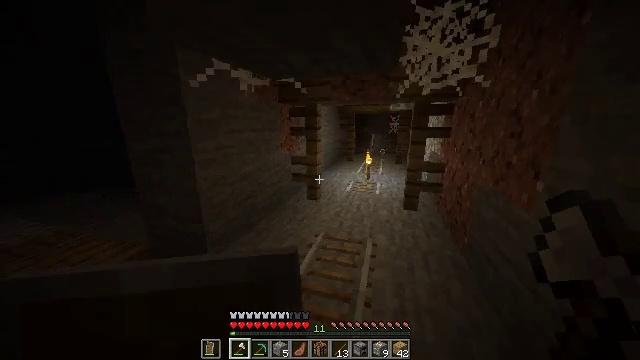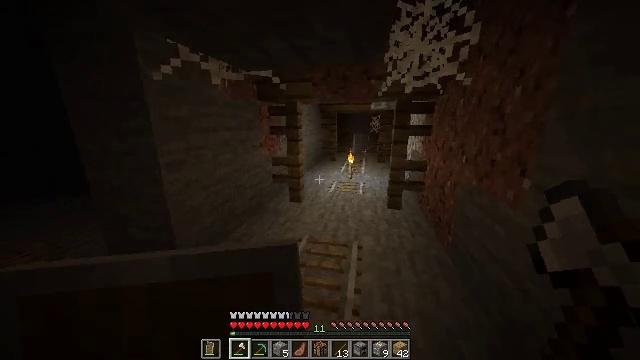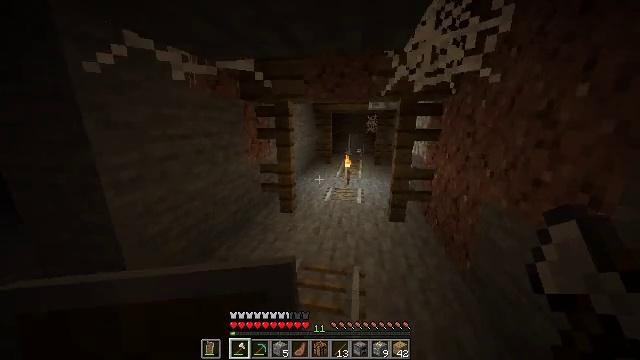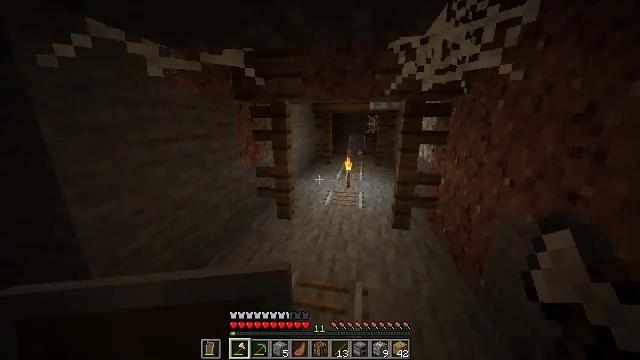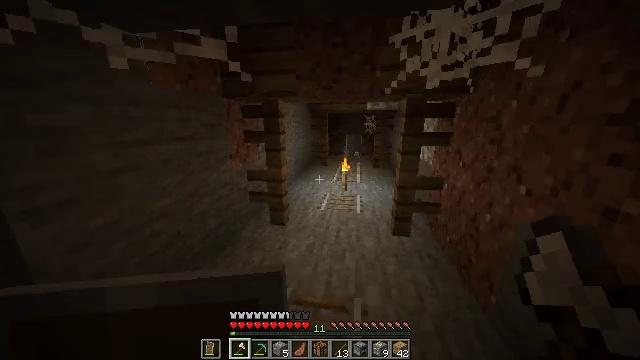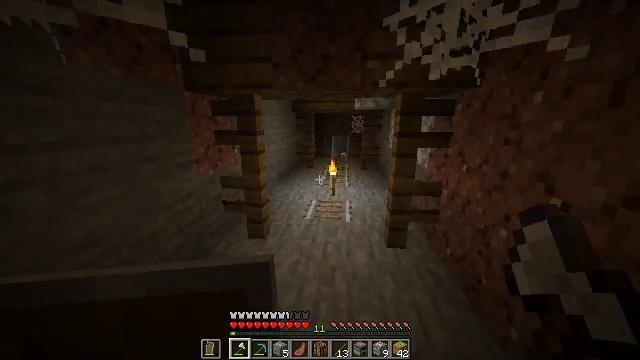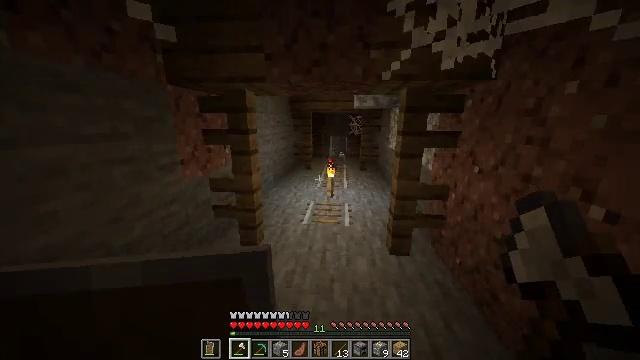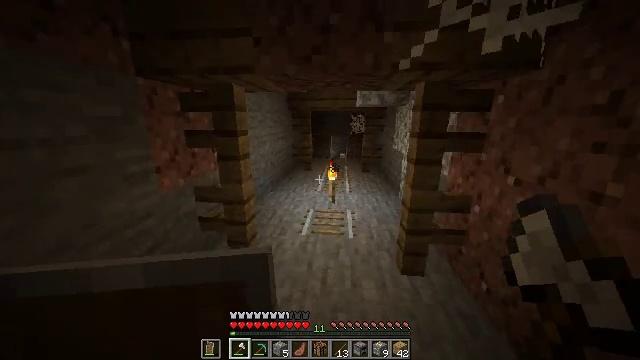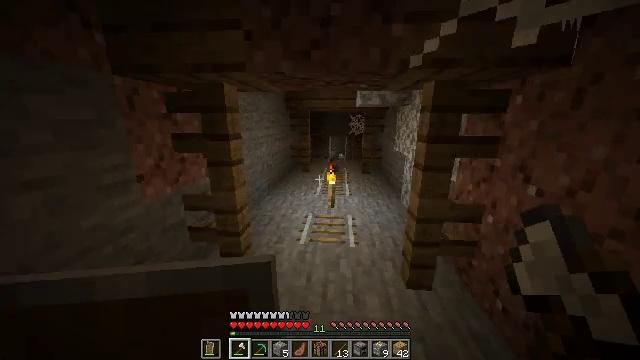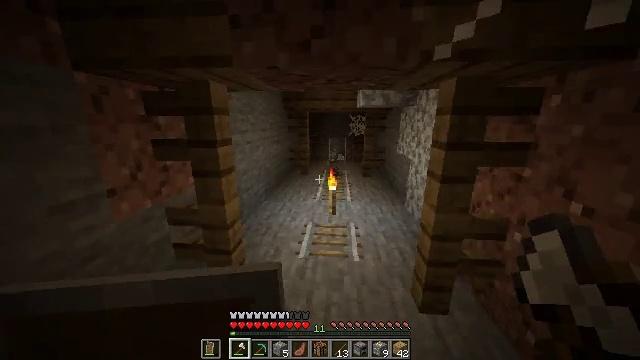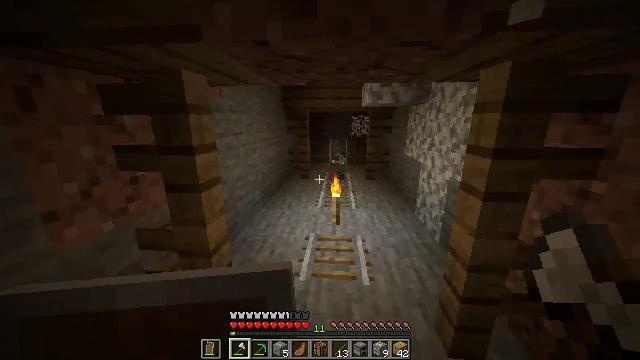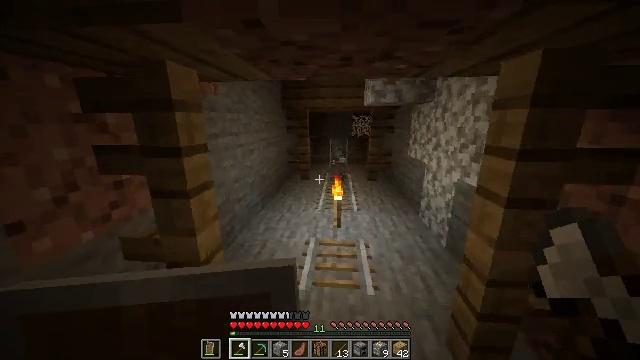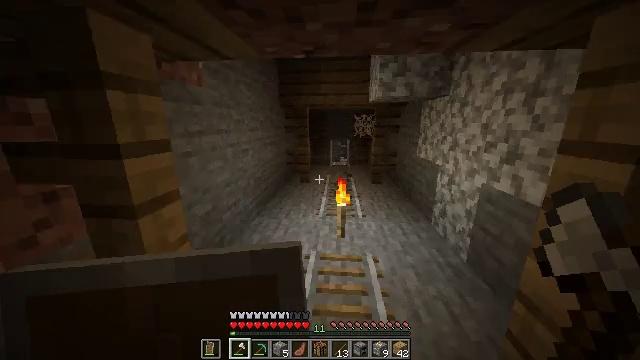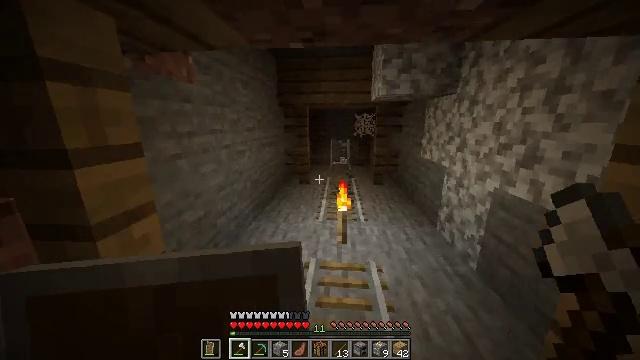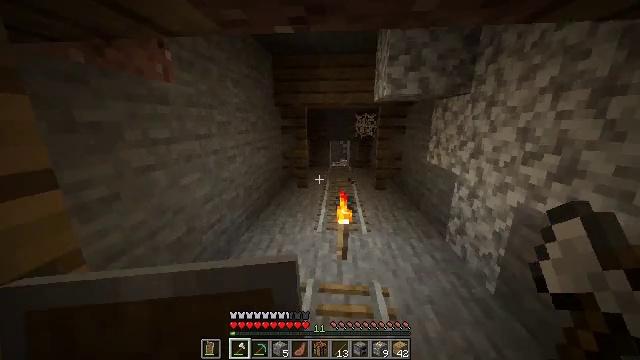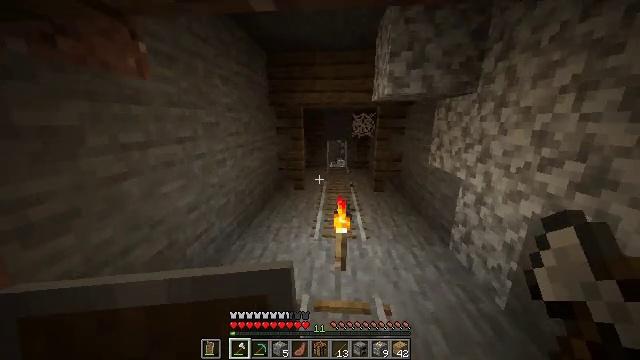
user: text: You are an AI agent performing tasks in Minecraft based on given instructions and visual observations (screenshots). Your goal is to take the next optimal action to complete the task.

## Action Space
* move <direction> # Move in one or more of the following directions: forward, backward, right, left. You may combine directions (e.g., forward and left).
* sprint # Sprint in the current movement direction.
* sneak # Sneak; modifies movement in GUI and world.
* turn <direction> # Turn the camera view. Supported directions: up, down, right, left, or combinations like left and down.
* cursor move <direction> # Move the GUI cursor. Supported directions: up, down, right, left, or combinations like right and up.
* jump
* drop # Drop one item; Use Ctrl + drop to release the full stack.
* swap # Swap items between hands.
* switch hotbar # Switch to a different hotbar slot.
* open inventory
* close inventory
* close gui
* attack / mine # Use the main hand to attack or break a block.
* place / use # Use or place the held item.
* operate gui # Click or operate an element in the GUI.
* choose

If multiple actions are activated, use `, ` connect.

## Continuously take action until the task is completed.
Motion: motion action
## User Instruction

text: Shovel up some gravel.
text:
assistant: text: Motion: move forward, sprint, turn right
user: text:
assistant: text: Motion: move forward, sprint, turn right
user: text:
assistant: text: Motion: move forward, sprint
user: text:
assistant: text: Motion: move forward, sprint
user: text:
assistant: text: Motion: move forward, sprint, turn right
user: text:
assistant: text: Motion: move forward, sprint
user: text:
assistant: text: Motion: move forward, sprint
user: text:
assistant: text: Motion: move forward, sprint
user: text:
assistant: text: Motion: move forward, sprint
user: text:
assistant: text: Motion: move forward, sprint
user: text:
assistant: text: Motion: move forward, sprint
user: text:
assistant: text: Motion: move forward, sprint
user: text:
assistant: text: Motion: move forward, sprint
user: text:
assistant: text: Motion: move forward, sprint
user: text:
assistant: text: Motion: move forward, sprint
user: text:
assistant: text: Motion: move forward, sprint
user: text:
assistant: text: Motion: move forward, sprint
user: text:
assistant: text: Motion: move forward, sprint
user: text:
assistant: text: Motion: move forward, sprint
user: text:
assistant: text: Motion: move forward, sprint
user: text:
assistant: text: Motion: move forward, sprint
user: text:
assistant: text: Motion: move forward, sprint
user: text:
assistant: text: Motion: move forward, sprint
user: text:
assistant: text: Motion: move forward, sprint
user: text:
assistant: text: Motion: move forward, sprint
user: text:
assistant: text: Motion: move forward, sprint
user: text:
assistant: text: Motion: move forward, sprint
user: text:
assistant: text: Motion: move forward, sprint
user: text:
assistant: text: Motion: move forward, sprint
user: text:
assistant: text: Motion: move forward, sprint, turn down